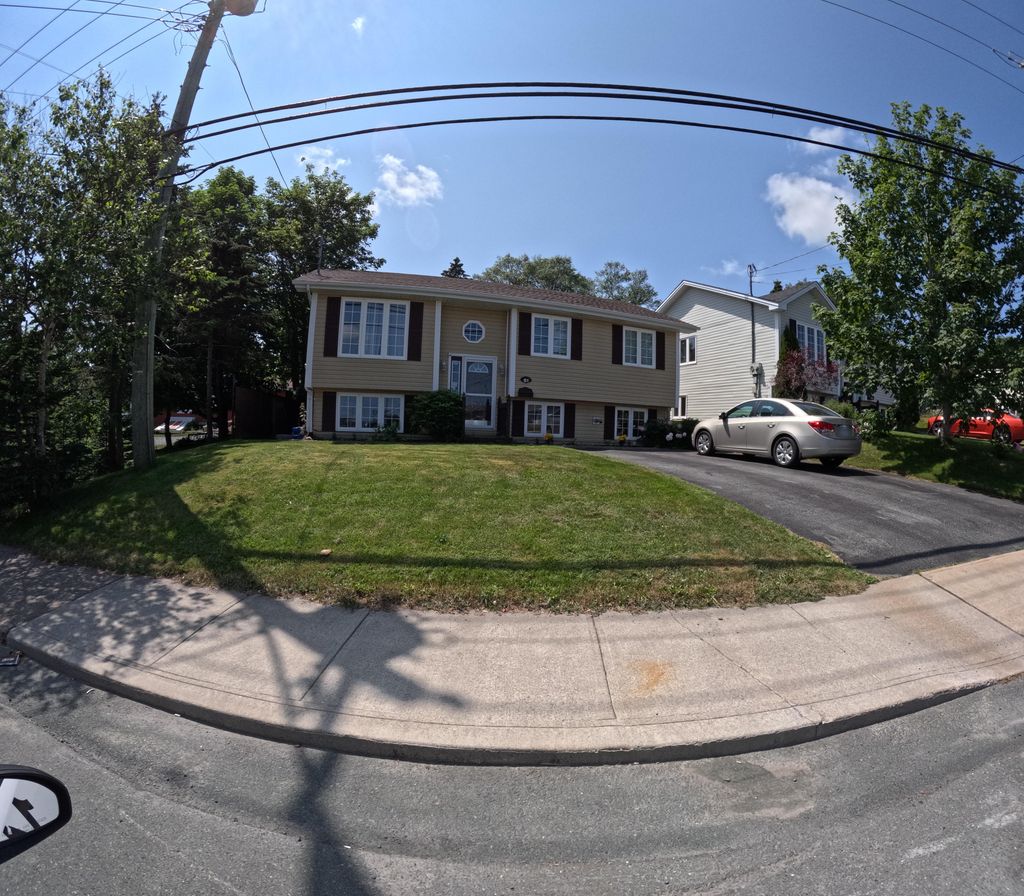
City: st_johns